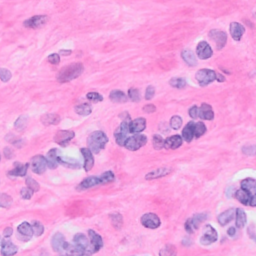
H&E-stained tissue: Breast